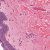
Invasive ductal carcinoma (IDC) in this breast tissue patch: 0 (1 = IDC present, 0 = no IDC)